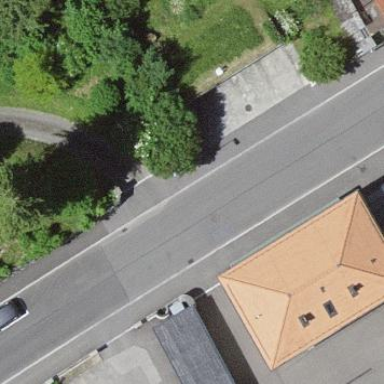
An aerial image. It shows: Garage.